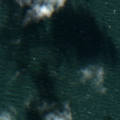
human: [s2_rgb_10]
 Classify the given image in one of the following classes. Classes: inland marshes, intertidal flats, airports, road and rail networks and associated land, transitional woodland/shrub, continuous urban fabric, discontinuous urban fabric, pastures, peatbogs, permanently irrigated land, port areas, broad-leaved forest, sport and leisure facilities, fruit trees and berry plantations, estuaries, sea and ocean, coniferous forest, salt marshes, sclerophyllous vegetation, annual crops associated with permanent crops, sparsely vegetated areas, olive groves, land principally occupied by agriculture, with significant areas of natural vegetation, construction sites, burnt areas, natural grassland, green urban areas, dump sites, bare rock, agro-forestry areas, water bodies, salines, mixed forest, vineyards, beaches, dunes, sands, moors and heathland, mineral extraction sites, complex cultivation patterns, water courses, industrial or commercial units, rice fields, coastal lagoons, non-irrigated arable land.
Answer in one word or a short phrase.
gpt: sea and ocean